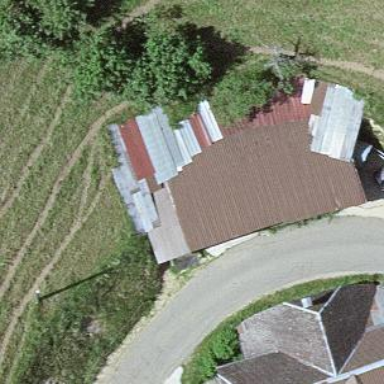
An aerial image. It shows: View of roof of building.